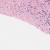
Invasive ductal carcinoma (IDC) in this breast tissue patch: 1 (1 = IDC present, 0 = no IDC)